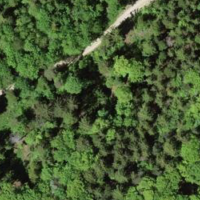
EUNIS habitat code: 44
Species observed at this site:
Lathyrus vernus
Cardamine heptaphylla